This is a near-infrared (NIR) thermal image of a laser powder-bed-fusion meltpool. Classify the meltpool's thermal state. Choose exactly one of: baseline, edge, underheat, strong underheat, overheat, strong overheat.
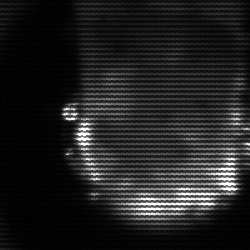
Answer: baseline